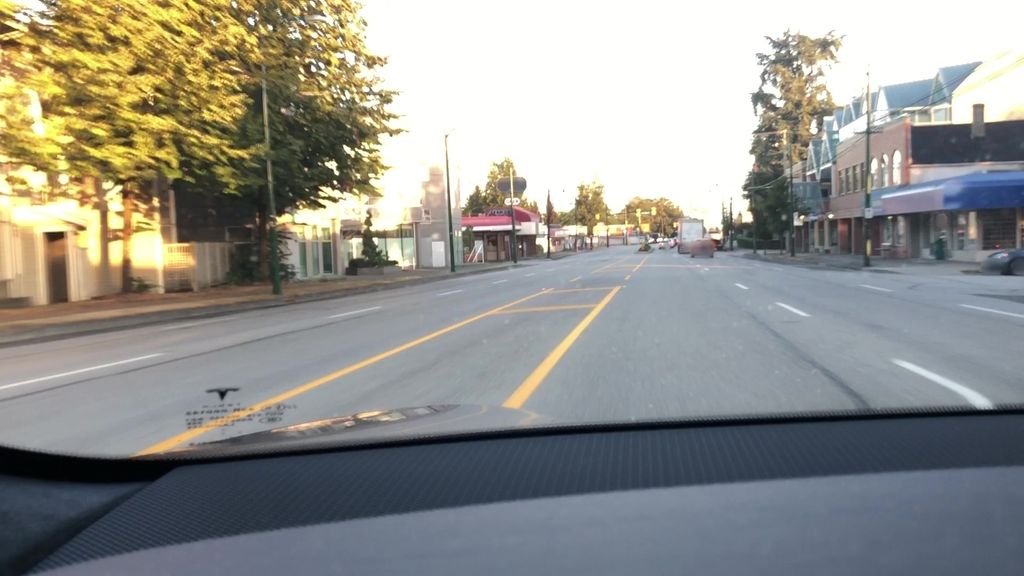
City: vancouver